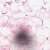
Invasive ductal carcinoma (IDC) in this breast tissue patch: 0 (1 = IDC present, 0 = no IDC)